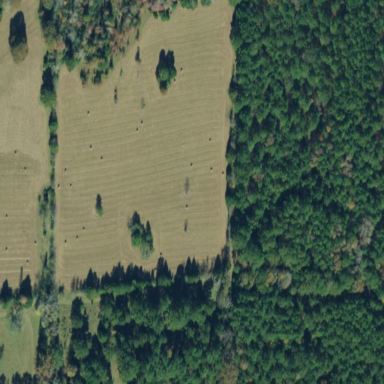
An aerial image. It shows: Pasture used as meadow.